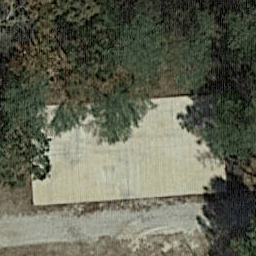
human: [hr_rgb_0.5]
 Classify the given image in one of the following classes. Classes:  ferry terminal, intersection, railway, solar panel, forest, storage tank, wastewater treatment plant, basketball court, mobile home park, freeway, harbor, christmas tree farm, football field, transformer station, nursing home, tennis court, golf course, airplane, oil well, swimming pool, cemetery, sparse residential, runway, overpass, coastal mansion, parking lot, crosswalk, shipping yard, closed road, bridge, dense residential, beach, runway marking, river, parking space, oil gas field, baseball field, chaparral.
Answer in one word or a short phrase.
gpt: basketball court